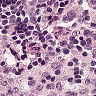
Metastatic tissue present: no